Field crop: maize
Growth stage: 2
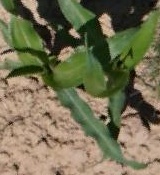
Species: maize